Question: Can you please help me here
Given a list of words (I.e. this list can take any number of strings, and strings are randomly positioned):
'''
List1 = ['ENG', 'ENG', 'NEUTRAL' , 'TSO', 'ENG', 'TSO' ]
'''
OR
'''
List2 = ['NEUTRAL', 'NEUTRAL', 'ENG', 'ENG', 'NEUTRAL' , 'TSO', 'ENG', 'TSO', 'NEUTRAL']
'''
I want to define the in index of this list. The index of NEUTRAL string must be -1. The index of other strings must be 0, 1, etc. In this order.
E.g. in list1, the index must be indexes = '[0, 1, -1, 2, 3, 4]'.
List 2 indexes must be indexes = '[-1, -1, 0, 1, -1, 2, 3, 4, -1]'
Here is my attempt:

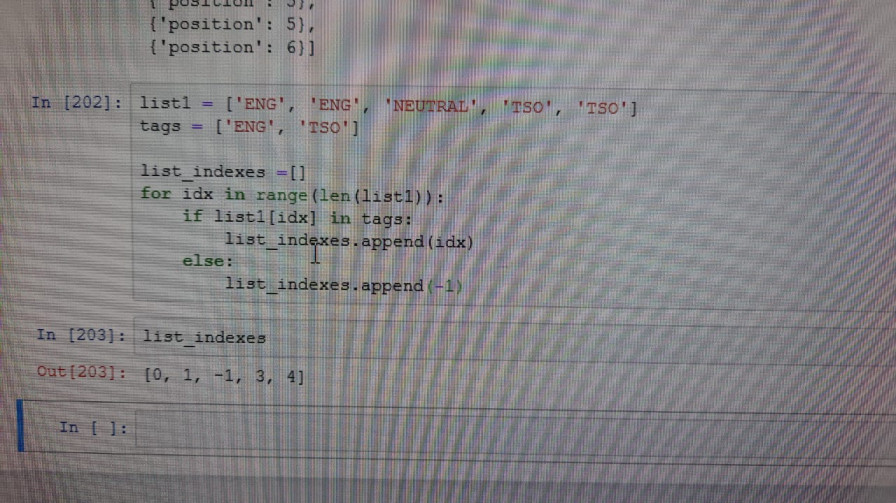
Answer: You could use 'itertools.count' to generate the counter and a list comprehension:
'''
from itertools import count
c = count()
out = [next(c) if v!= 'NEUTRAL' else -1 for v in List1]
'''
output: '[0, 1, -1, 2, 3, 4]'
output for "List2": '[-1, -1, 0, 1, -1, 2, 3, 4, -1]'